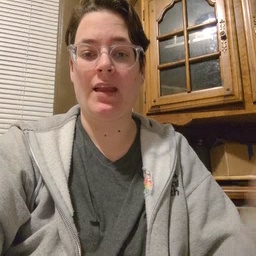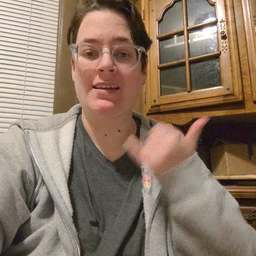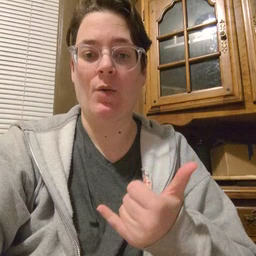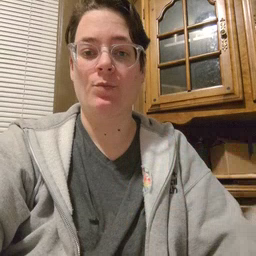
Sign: now